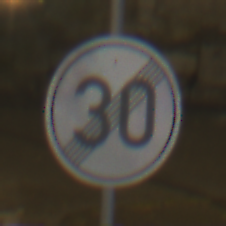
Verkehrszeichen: EndeGeschwindigkeit30
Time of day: Night
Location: Outdoor (Urban)
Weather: Clear
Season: NotSpecified
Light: Artificial